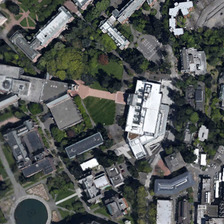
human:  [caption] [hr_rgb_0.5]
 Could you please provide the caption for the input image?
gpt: a large number of tall buildings were built in the school .

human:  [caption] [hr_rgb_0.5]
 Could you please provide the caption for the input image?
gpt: a large number of tall buildings were built in the school .

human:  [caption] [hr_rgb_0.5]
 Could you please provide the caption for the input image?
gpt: there are a lot of tall trees and green grass in the school .

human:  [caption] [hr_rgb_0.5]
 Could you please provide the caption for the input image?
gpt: there are a lot of tall trees and green grass in the school .

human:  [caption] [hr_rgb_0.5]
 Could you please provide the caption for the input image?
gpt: there are a lot of tall trees and green grass in the school .